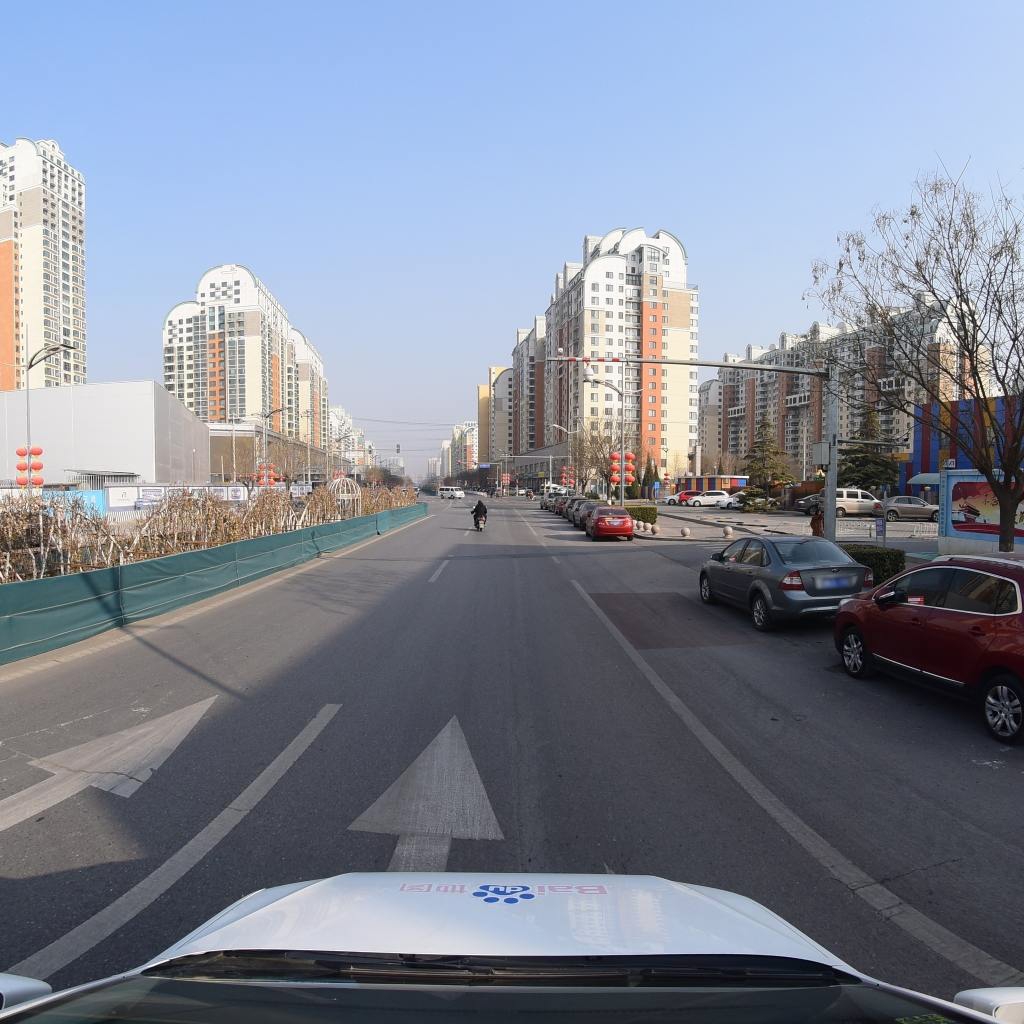
Region: Fengtai
Road damage annotations: transverse crack, transverse crack